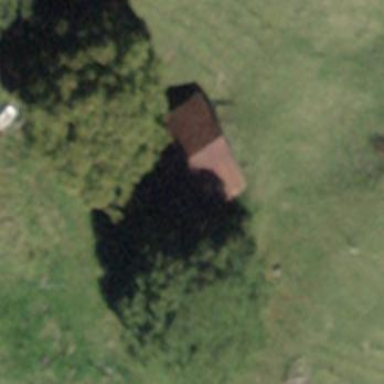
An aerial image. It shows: Rural barn.